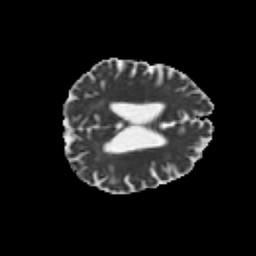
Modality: MD
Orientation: axial
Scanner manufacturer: siemens
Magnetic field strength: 3 T
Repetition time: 6.8 s
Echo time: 0.093 s